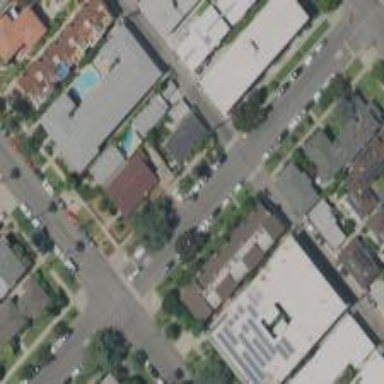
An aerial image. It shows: Residential alley used as service road.